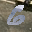
Label: 6